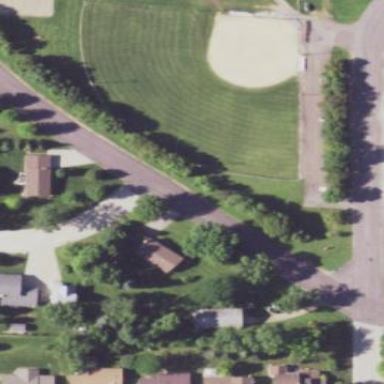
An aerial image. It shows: Softball pitch for leisure and sport activities.